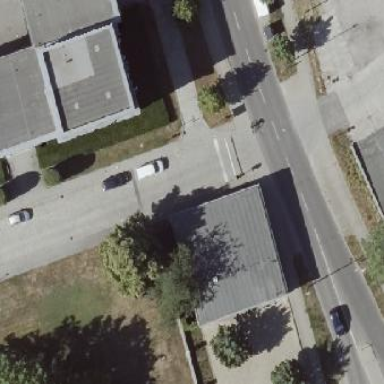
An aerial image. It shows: Office building with flat roof.